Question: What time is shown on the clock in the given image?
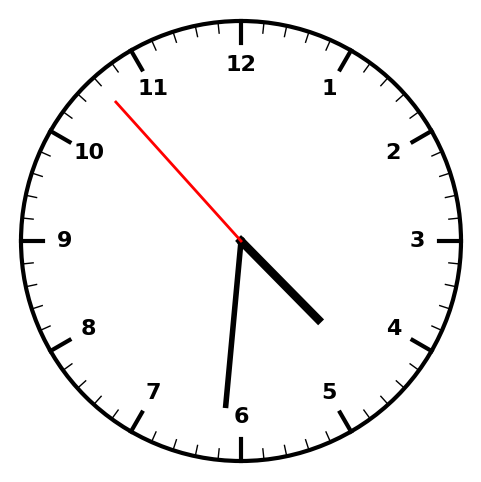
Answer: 04:30:53